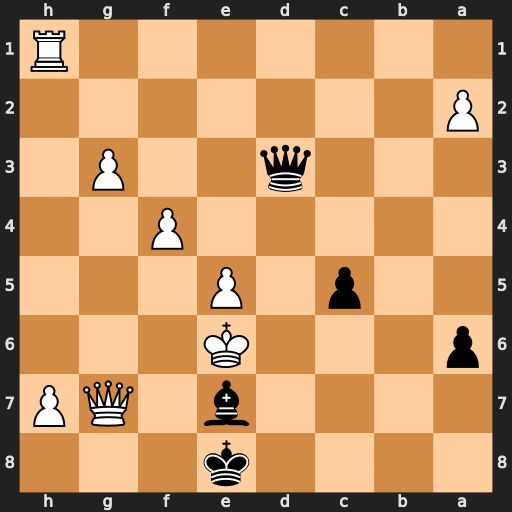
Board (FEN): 4k3/4b1QP/p3K3/2p1P3/5P2/3q2P1/P7/7R
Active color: b
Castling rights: -
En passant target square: -
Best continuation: Qd7#